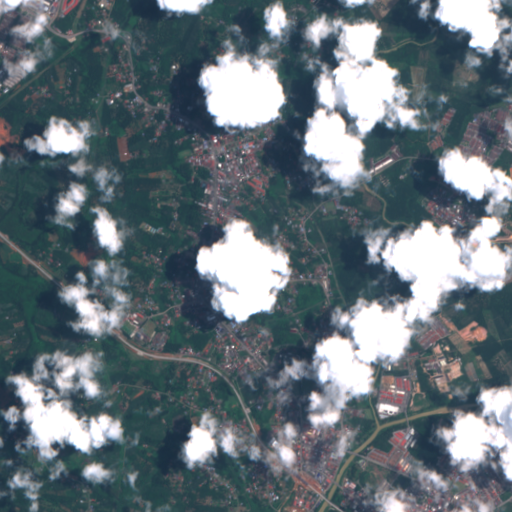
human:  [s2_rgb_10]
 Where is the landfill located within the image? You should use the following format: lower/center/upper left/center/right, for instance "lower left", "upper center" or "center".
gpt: There is no landfill in the image.